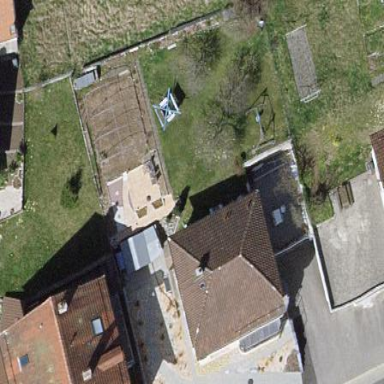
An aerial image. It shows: Garden area designated for leisure land.